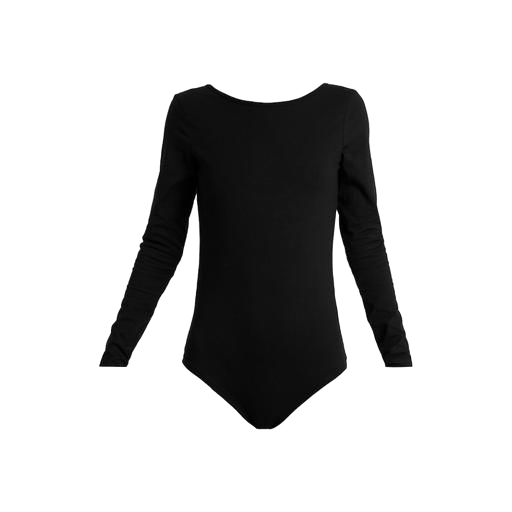
black long-sleeved top, black mira cape-effect bodysuit, black long-sleeved jersey top, white background